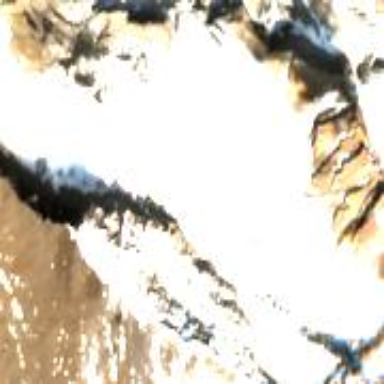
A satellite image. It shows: Majestic glacier in the distance.